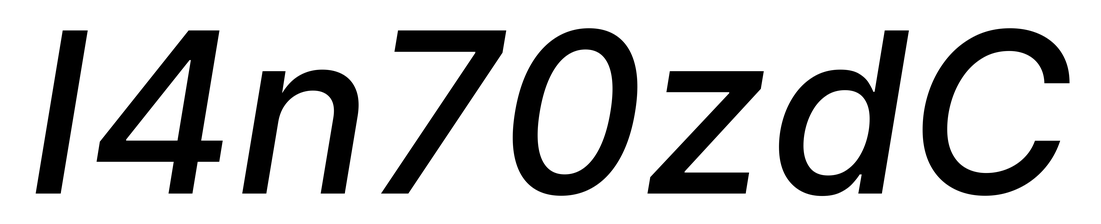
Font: Inter-Italic_Medium_Italic